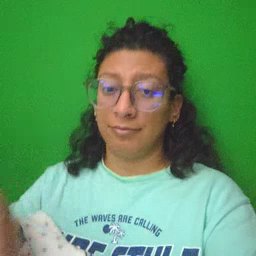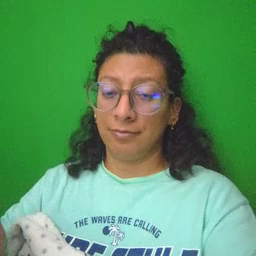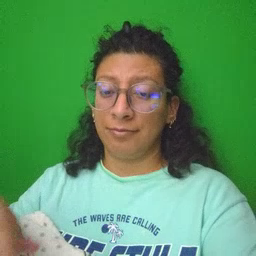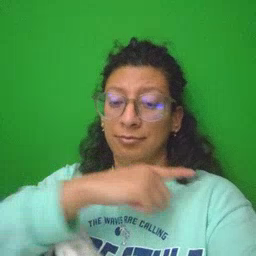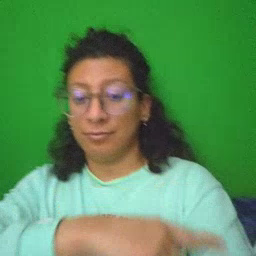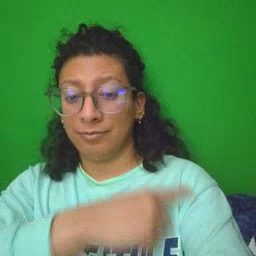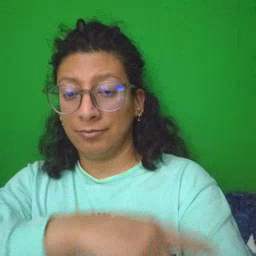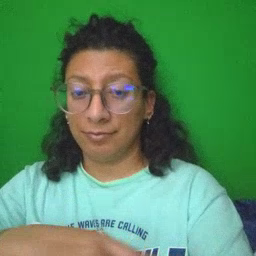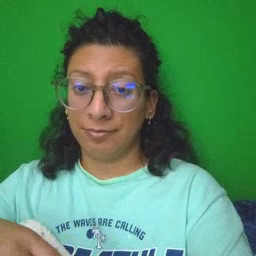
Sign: arm